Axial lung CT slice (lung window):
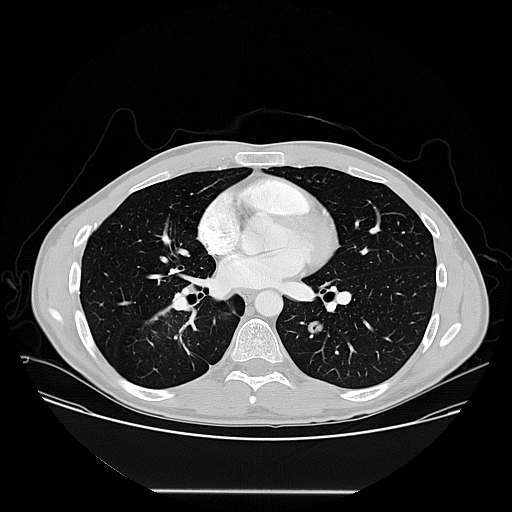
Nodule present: yes
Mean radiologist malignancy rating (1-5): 3.5